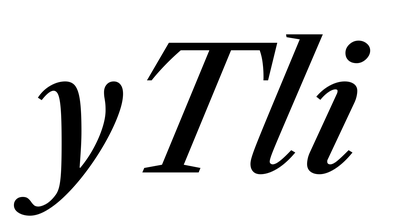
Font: LibreCaslonText-Italic_Medium_Italic